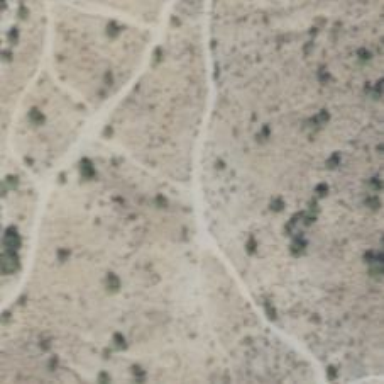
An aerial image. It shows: Hiking trail path.